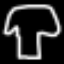
Label: mushroom